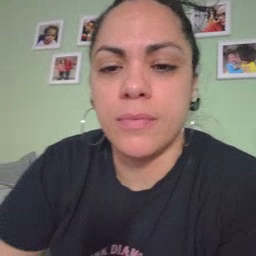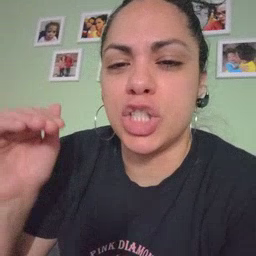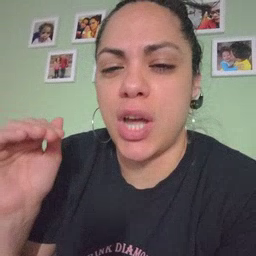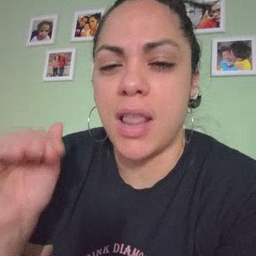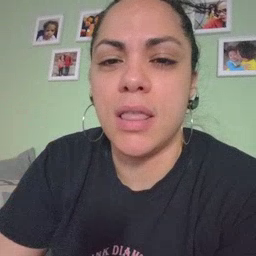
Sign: child